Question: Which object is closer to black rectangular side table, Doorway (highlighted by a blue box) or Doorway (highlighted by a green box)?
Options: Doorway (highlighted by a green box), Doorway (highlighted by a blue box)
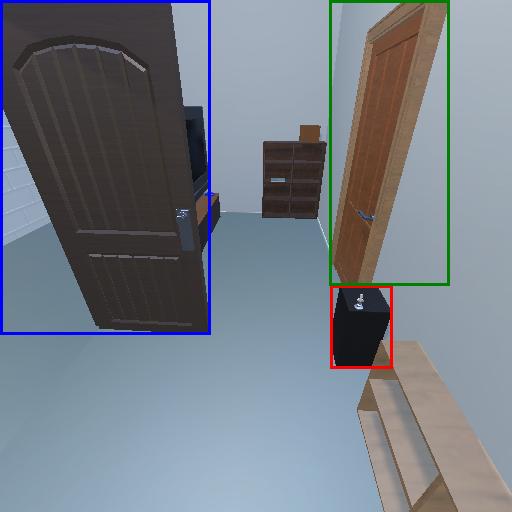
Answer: Doorway (highlighted by a green box)